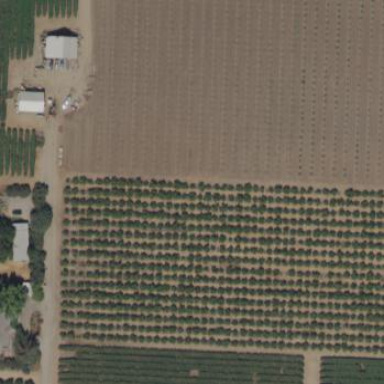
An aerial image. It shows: Orchard.